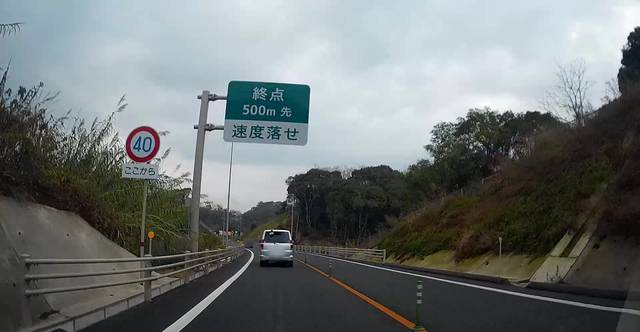
Region: Japan
Coordinates: 32.61, 130.464